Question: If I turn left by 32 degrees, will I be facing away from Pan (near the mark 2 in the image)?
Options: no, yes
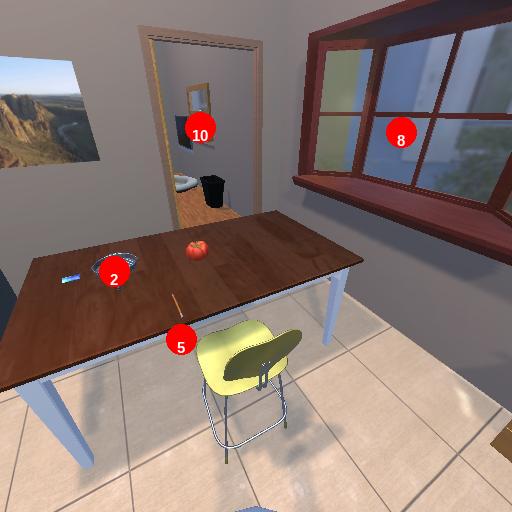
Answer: no